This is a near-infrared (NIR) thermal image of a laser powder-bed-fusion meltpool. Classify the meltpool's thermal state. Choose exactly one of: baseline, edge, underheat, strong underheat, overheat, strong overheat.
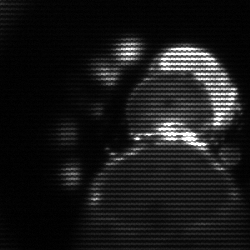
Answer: baseline